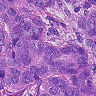
Metastatic tissue present: yes